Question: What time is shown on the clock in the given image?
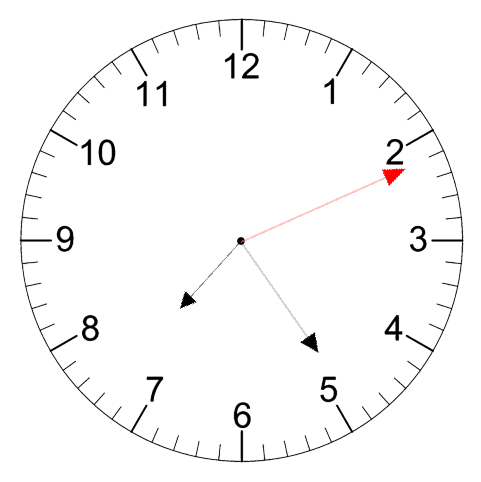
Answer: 07:24:11